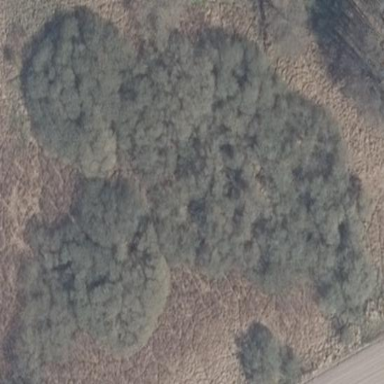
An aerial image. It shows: Patch of scrub vegetation.